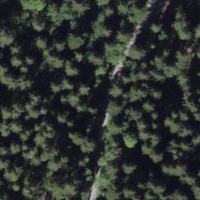
EUNIS habitat code: 43
Species observed at this site:
Campanula trachelium